Question: I am attempting to write a generic wrapper / extension method for the EF Migrations AddOrUpdate method, however, I receive the following error during design time:

Here is my code:
'''
public static void InsertOrUpdate(this Object item, Func<Object, Object> PrimaryKeyMember, DbContext Db, Func<DbContext, DbSet> DbSetAttribute, bool Commit = false)
{
try
{
DbSetAttribute.Invoke(Db).AddOrUpdate(PrimaryKeyMember, item);
//Commit if required
if (Commit)
Db.SaveChanges();
}
catch (Exception e)
{
Trace.TraceError(e.ToString());
throw;
}
'''
}
I am still new to generics but I can deduce that it's got something to do with the fact that the AddOrUpdate method expects a "Reference Type". I have also tried the following:
'''
public static void InsertOrUpdate<T>(this Object item, Func<Object, Object> PrimaryKeyMember, DbContext Db, Func<DbContext, DbSet<T>> DbSetAttribute, bool Commit = false)
{
try
{
DbSetAttribute.Invoke(Db).AddOrUpdate<T>(PrimaryKeyMember, item);
//Commit if required
if (Commit)
Db.SaveChanges();
}
catch (Exception e)
{
Trace.TraceError(e.ToString());
throw;
}
'''
}
However, this causes the following error during design time:
> The type 'T' must be a reference type in order to use it as parameter
TEntity in the generic type or method
blablabla.AddOrUpdate(...).
What am I missing? I am not sure what a "Reference Type" is...
# Final, working code
I am now using the following code, which utilises one of the overrides for AddOrUpdate:
'''
public static void InsertOrUpdate<T>(this T item, Expression<Func<T, object>> IdentifierExpression, DbContext Db, Func<DbContext, IDbSet<T>> DbSetAttribute, bool Commit = false) where T: class
{
try
{
DbSetAttribute.Invoke(Db).AddOrUpdate(IdentifierExpression, item);
//Commit if required
if (Commit)
Db.SaveChanges();
}
catch (Exception e)
{
Trace.TraceError(e.ToString());
throw;
}
}
'''
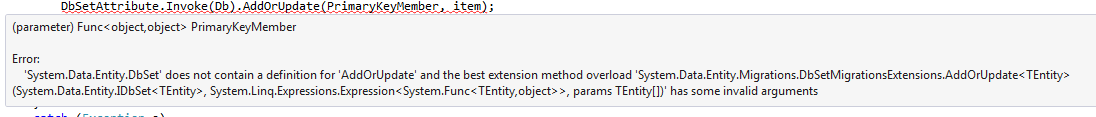
Answer: If you're trying to wrap this <URL> extension, than I can't understand what 'Func<Object, Object> PrimaryKeyMember' means.
Anyway, 'AddOrUpdate' is constrained to use classes (== reference types) as entity types. Hence, your wrapper method has to be constrained this way too:
'''
public static void InsertOrUpdate<T>(this Object item, Func<Object, Object> PrimaryKeyMember, DbContext Db, Func<DbContext, DbSet<T>> DbSetAttribute, bool Commit = false)
where T : class
{
// ...
}
'''
.
Since you're trying to use <URL> overload of 'AddOrUpdate', you should note, that 'Func<...>' and 'Expression<Func<...>>' are two different types. The first one is a delegate, while the second one is a tree-like representation of code, which could be compiled into delegate with a particular signature.
You must change 'PrimaryKeyMember' parameter type from 'Func<T, object>' to 'Expression<Func<T, object>>'.